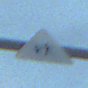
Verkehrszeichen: KinderRechts
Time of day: SunriseSunset
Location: Outdoor (Beach)
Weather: PartlyCloudy
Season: NotSpecified
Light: Natural